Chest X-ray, PA view. Patient: 32 years old, sex F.
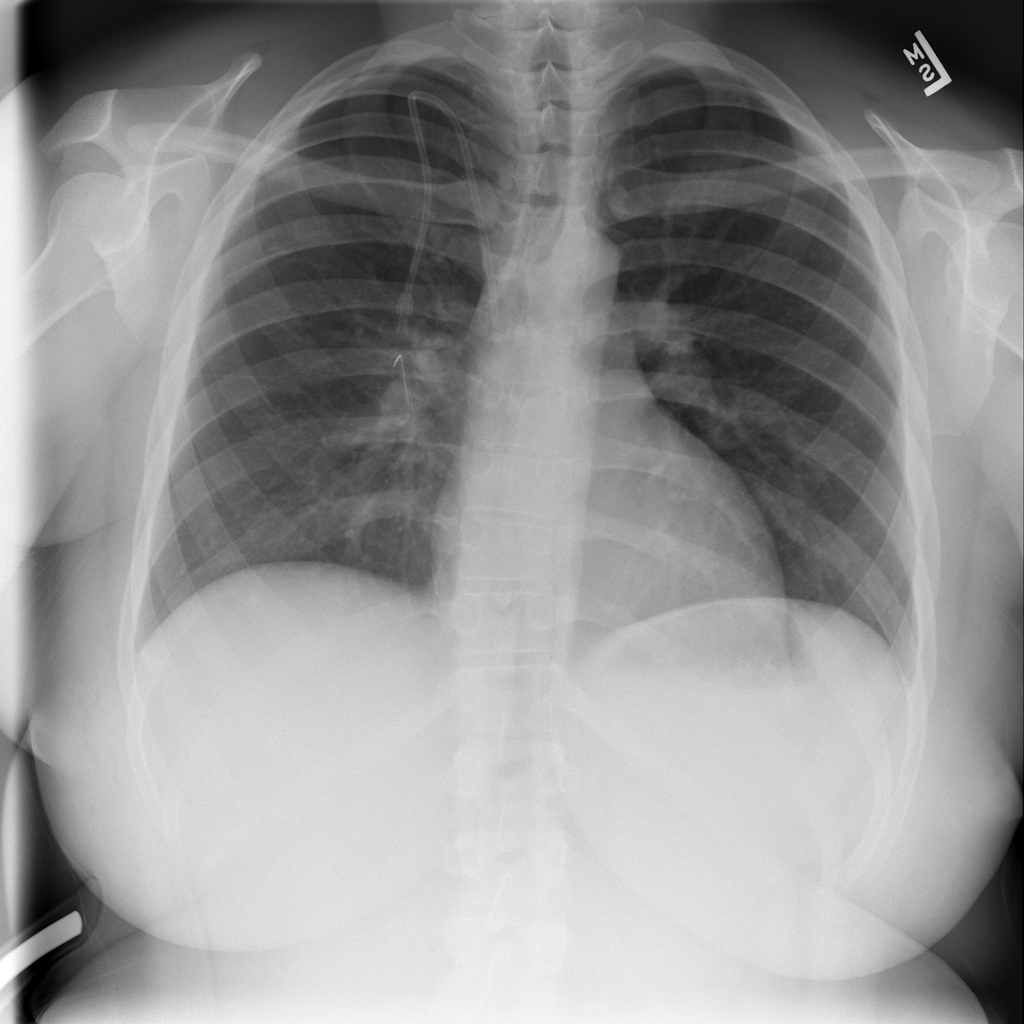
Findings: No Finding